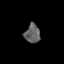
Tissue: lung
Cell type: Epithelial cells
Senescence score: 0.1912
Nuclear area (px): 281
Mean DAPI intensity: 96.858